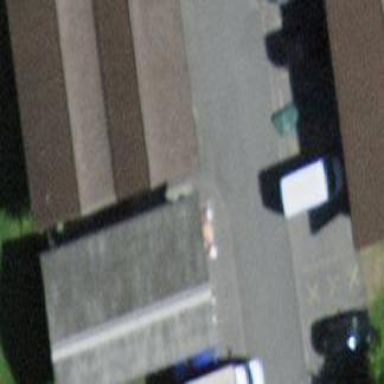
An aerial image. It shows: Garage building.